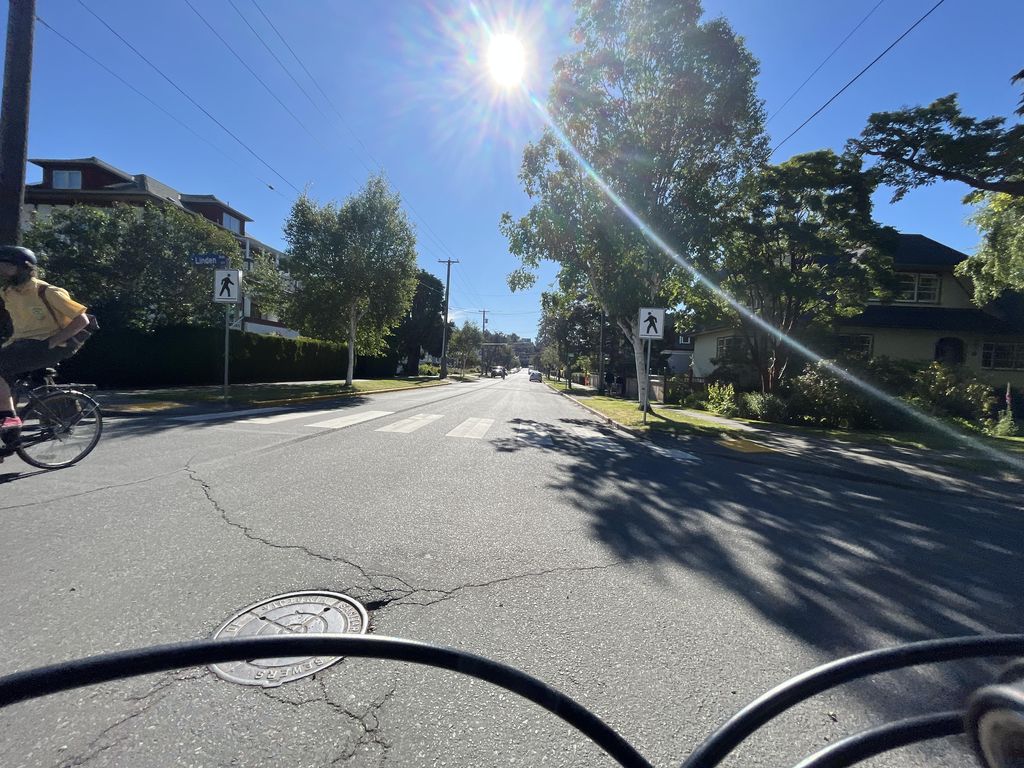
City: victoria